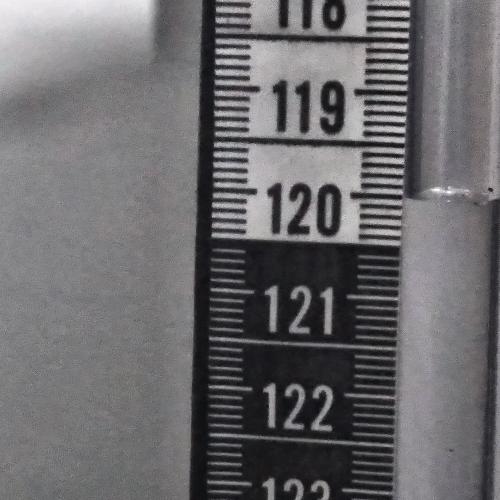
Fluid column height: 120.0 cm